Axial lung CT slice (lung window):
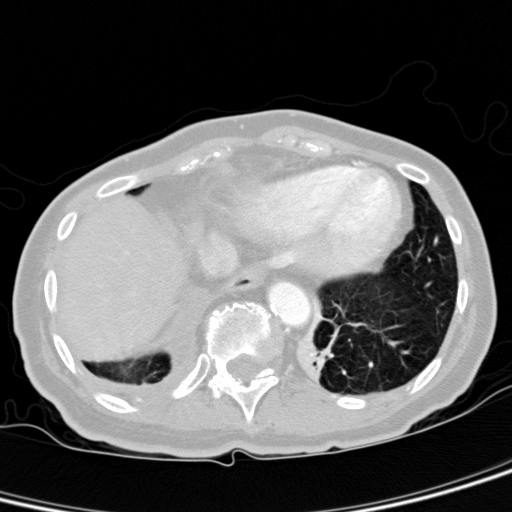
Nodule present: no